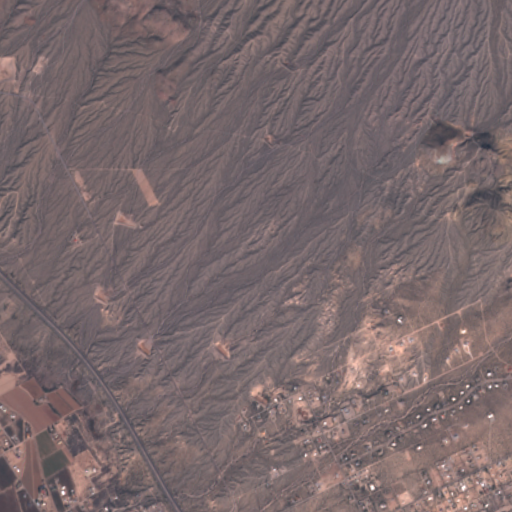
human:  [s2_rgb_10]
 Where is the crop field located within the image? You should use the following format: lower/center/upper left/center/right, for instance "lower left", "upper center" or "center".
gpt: The crop field is located in the lower left of the image.
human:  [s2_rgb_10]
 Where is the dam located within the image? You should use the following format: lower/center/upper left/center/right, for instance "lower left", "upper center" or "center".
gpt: The dam is located in the lower center of the image.
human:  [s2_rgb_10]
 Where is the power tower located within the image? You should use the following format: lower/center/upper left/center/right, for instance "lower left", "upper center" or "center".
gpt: The power tower is located in the lower left of the image.
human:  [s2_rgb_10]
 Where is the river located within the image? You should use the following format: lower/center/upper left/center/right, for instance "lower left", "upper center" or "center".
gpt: The river is located in the left of the image.
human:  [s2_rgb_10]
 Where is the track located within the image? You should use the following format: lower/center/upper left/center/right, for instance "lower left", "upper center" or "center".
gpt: There is no track in the image.